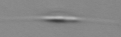
Label: Cylindrotheca_morphotype1